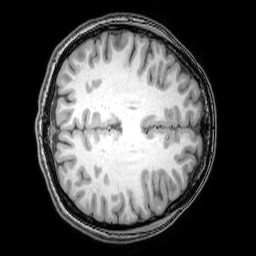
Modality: T1w
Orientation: axial
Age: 25
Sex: female
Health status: healthy
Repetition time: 0.081 s
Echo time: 0.037 s